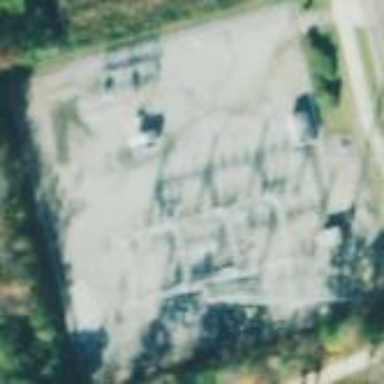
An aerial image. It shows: There is distribution substation enclosed by fence.